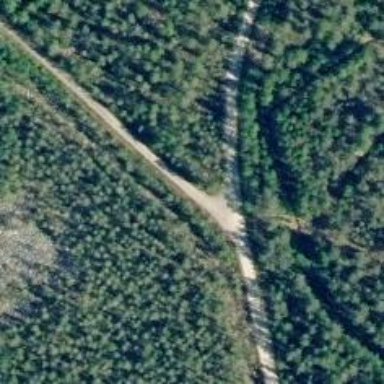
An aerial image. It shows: Unclassified road.